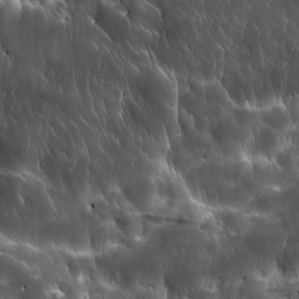
Label: non_frost